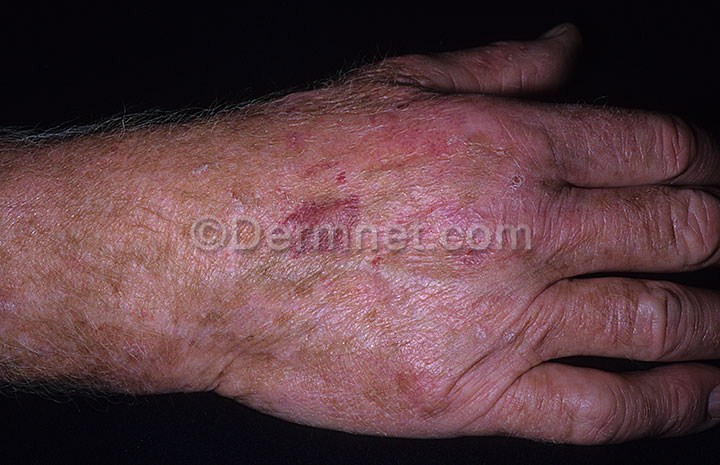
Disease: Light Diseases and Disorders of Pigmentation